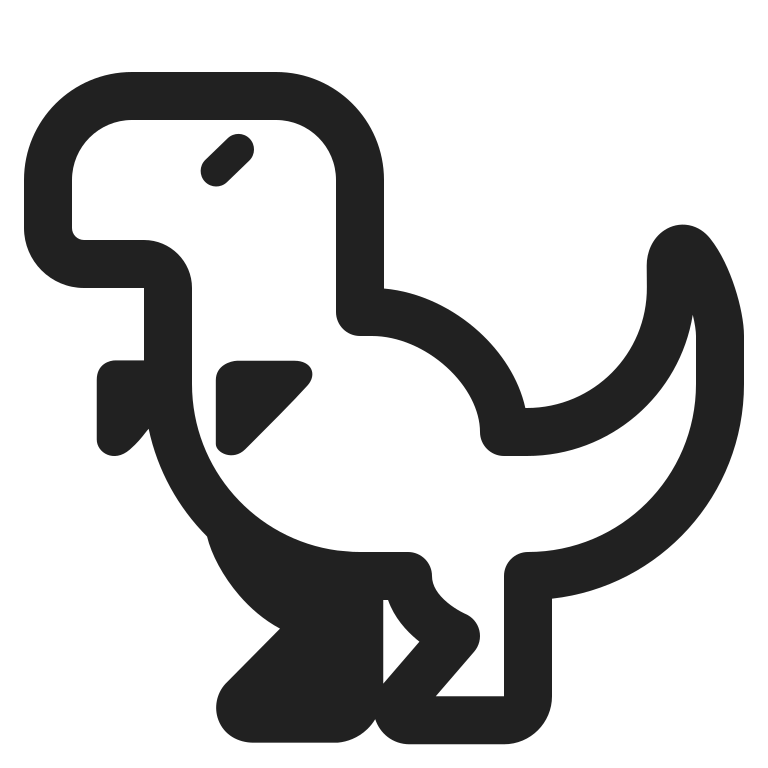
t rex high contrast